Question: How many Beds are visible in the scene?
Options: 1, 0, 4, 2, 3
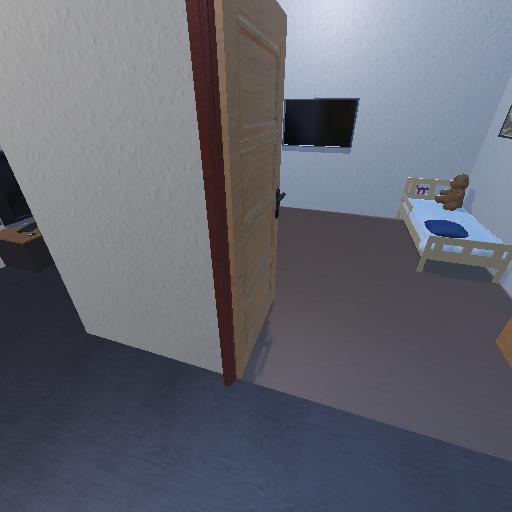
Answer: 1